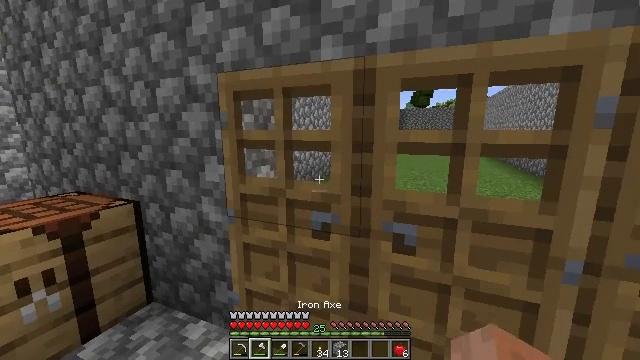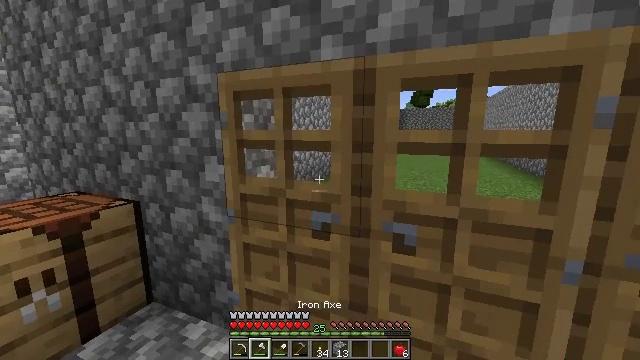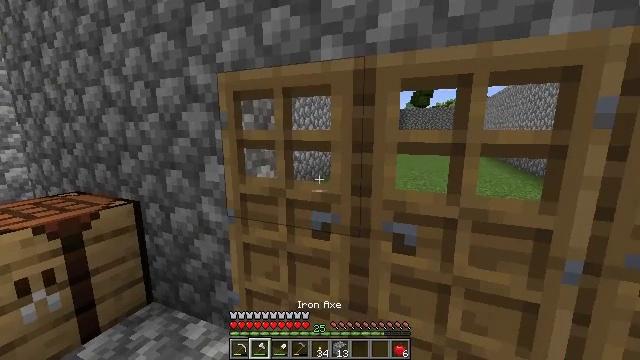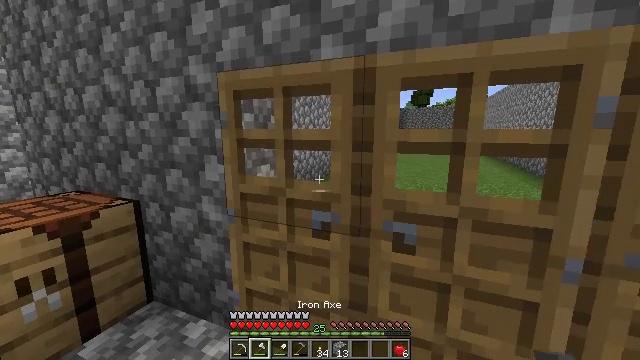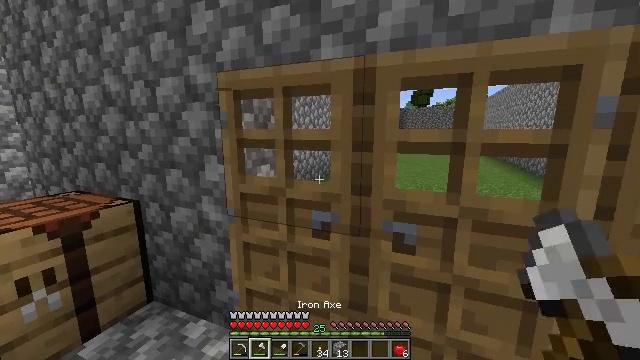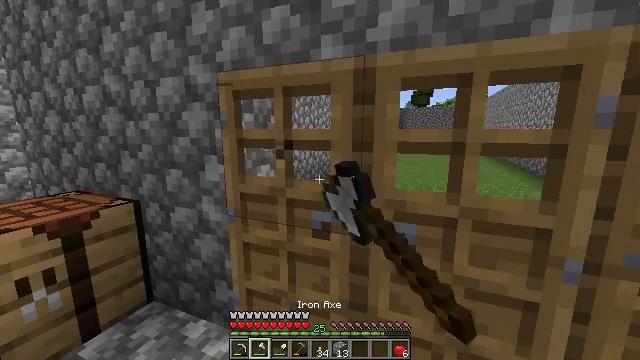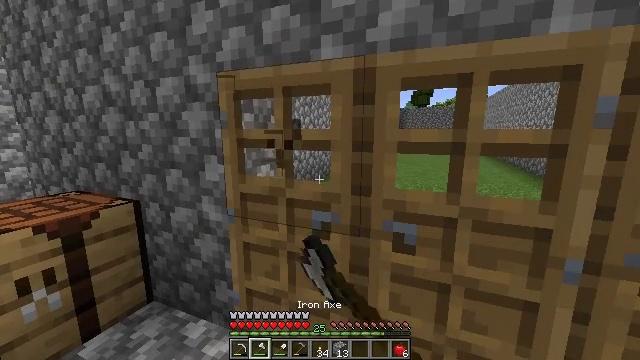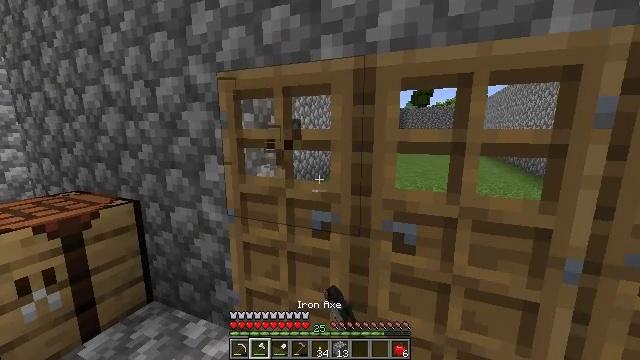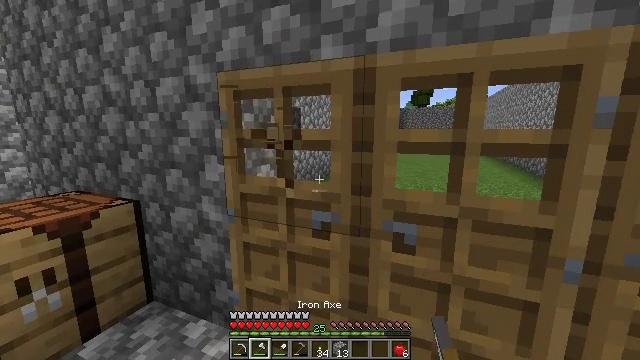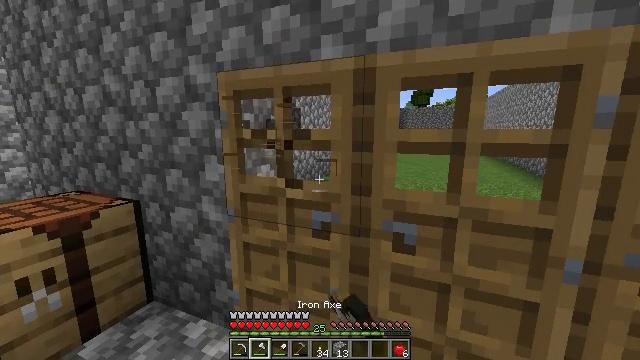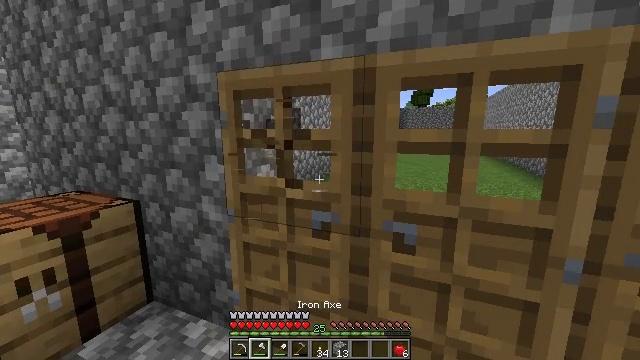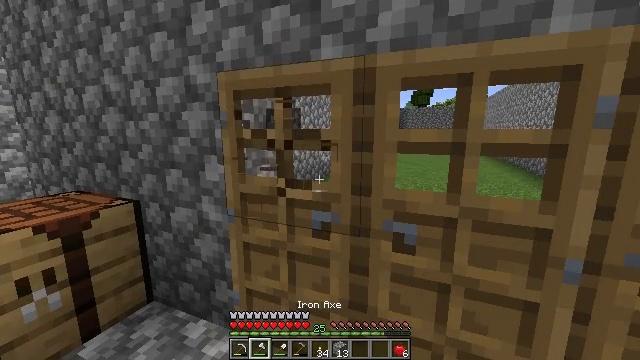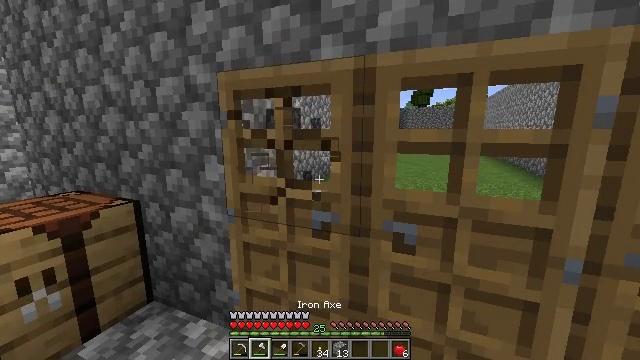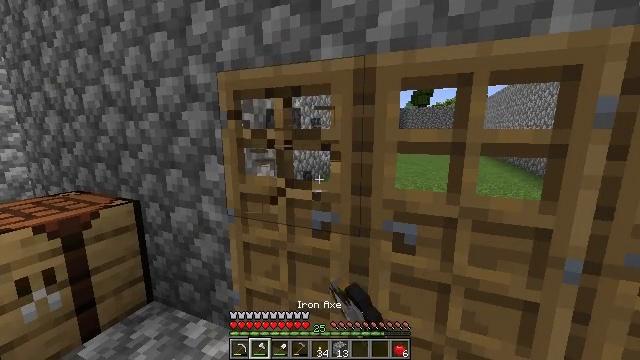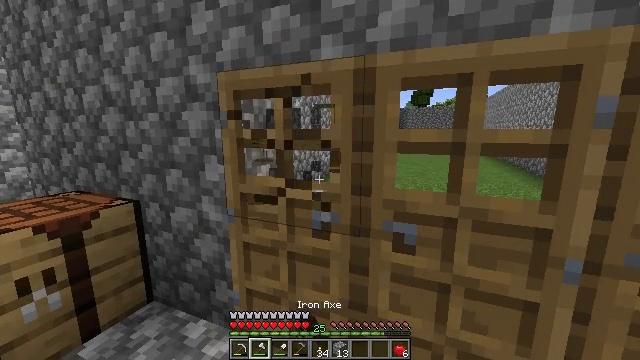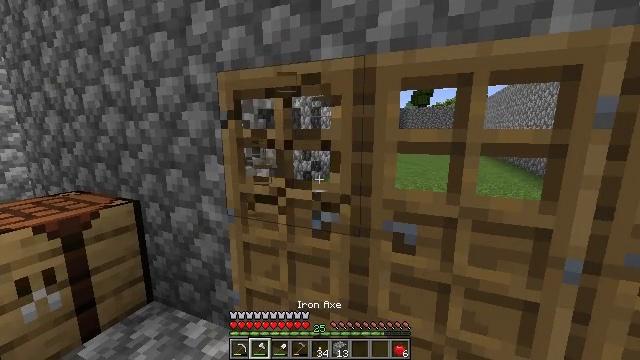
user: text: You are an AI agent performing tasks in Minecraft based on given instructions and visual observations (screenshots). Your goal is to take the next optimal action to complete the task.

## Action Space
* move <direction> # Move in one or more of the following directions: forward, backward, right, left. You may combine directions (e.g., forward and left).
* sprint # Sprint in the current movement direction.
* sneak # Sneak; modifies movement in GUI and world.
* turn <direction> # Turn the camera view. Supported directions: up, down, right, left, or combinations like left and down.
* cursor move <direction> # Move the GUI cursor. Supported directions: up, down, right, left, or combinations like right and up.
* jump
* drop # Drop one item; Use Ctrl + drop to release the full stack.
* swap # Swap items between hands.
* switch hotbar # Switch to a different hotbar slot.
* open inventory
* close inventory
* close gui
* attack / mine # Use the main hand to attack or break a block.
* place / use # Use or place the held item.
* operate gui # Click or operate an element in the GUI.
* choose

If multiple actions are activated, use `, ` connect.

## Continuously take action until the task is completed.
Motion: motion action
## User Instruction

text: Destroy the oak door to retrieve it.
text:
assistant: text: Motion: switch to hotbar 2
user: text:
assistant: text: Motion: no_op
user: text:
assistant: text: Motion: no_op
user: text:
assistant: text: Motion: attack / mine
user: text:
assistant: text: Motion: attack / mine
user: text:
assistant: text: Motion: attack / mine
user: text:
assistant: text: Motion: attack / mine
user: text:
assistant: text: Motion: attack / mine
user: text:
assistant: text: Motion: attack / mine
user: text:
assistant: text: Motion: attack / mine
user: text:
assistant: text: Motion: attack / mine
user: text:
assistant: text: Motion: attack / mine
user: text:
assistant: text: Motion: attack / mine
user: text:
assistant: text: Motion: attack / mine
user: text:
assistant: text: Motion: attack / mine
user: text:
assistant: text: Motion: attack / mine
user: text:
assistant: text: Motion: attack / mine
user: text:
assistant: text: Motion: attack / mine
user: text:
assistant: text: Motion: attack / mine
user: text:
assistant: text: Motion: attack / mine
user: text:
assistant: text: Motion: attack / mine
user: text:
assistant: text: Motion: turn right, attack / mine
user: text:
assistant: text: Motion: turn right, attack / mine
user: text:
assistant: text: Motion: turn right and down, attack / mine
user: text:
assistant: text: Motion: turn right and down, attack / mine
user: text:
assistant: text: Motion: turn right and down, attack / mine
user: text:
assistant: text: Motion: attack / mine
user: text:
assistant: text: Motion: attack / mine
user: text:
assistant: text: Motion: attack / mine
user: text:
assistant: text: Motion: attack / mine